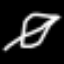
Label: leaf